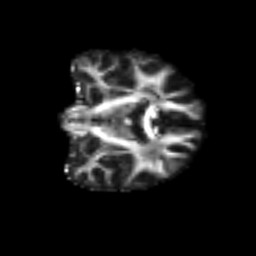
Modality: FA
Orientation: coronal
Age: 64
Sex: male
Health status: ill
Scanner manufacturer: siemens
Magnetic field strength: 3 T
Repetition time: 8.7 s
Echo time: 0.11 s